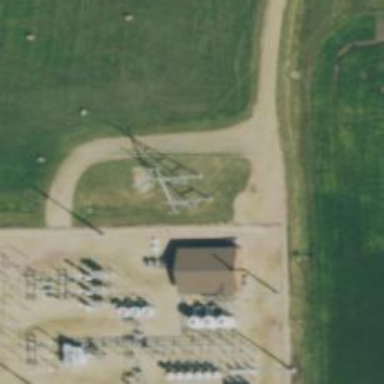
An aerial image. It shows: H-frame power tower design.